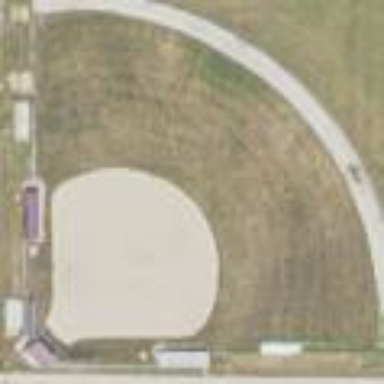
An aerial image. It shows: Softball pitch for leisure land activities.